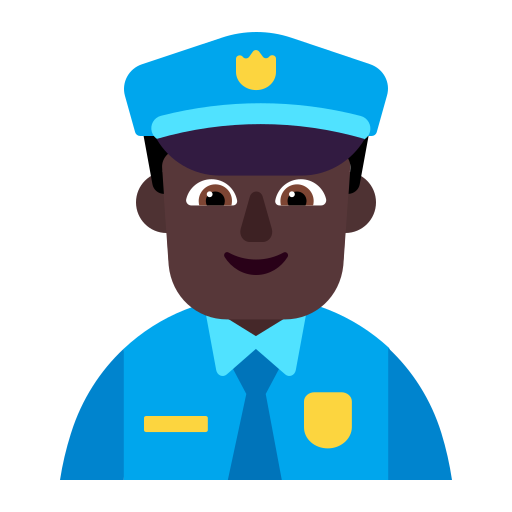
man police officer flat dark